Question: I have this image (attached). I am not a designer but I do not want to use the image in my app. I heard you can come very close to an image using css. Can someone help me with this image and turnning into a css equivalent
thanks!

'''
<span class="xyz">
<svg xmlns="http://www.w3.org/2000/svg" version="1.1">
<polygon points="0,0 100,0 100,40 0,40 20,20" style="fill:#46b"/>
</svg>
text
</span>
'''
Not sure how to add that to my current css
'''
display: block;
clear: both;
width: 70%;
height: 2%;
float:right;
margin-top: -50%;
margin-right: 2%;
border-left: 10px solid transparent;
border-top: 4px solid #546aa4;
border-bottom: 4px solid #546aa4;
'''
Issue with above is that my text has no background anymore... if I use background-color, then I will have to use border-left: 10px solid white, which is not going to look good on different background images as this layer will sit on top on an image.
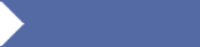
Answer: If you have '<div class="magic">', you could apply this style:
'''
.magic {
width: 200px;
height: 50px;
}
.magic:before {
content: '.';
float: left;
width: 0;
height: 0;
border-top: 25px solid transparent;
border-left: 25px solid white;
border-bottom: 25px solid transparent;
}
'''
Change dimensions to your own taste. This trick is called <URL>.
<URL>
Or a <URL> with a transparent arrow - here you basically use different border colors for the tricky borders and a way to move the arrow to the left - I used 'position: relative' - so the div's background won't cover what is underneath.